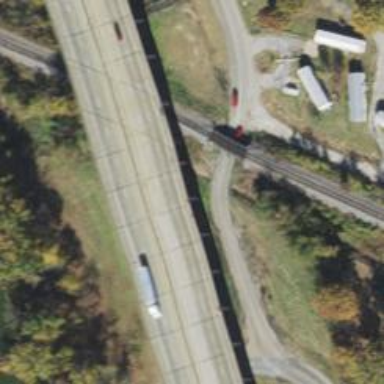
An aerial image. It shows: Beam bridge carrying railway tracks.